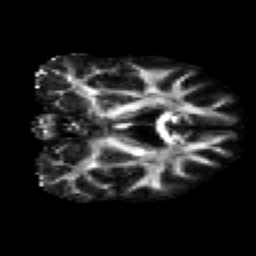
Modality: FA
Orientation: coronal
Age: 37
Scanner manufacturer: siemens
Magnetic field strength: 3 T
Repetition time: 2.2 s
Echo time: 0.084 s